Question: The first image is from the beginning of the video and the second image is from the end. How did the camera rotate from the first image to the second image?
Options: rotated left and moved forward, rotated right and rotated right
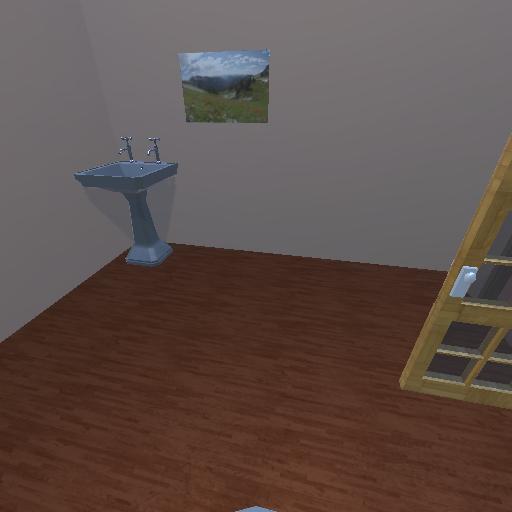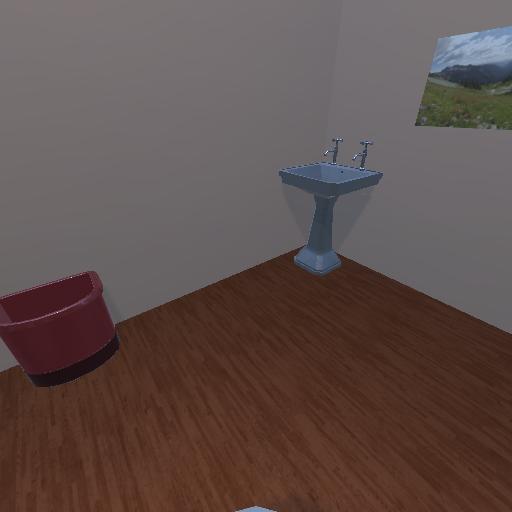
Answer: rotated left and moved forward